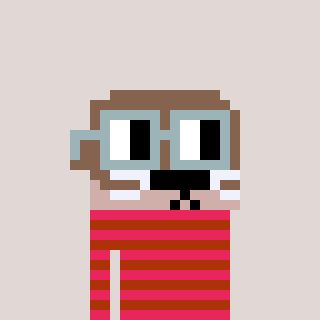
a pixel art character with square dark gray glasses, a otter-shaped head and a hotbrown-colored body on a warm background